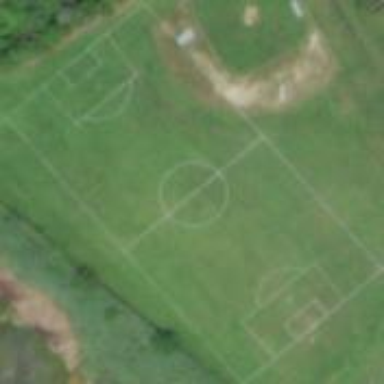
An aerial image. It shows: Soccer pitch for leisure land activities.